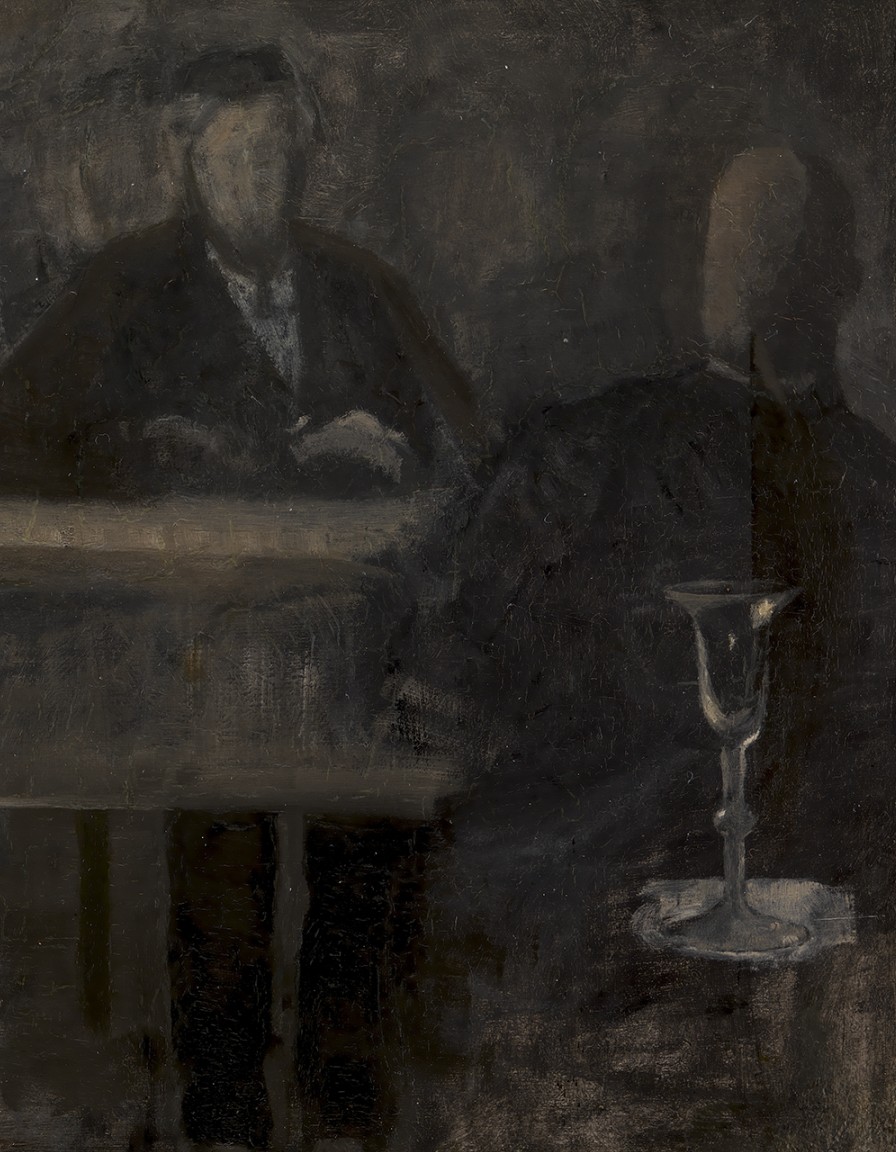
portrait painting, medium, dark chiaroscuro, two face less figures in dark clothing at table, man on left facing viewer with hands resting on table, second figure seen from behind on right, glass goblet on surface in foreground, dark atmospheric background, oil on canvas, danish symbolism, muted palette